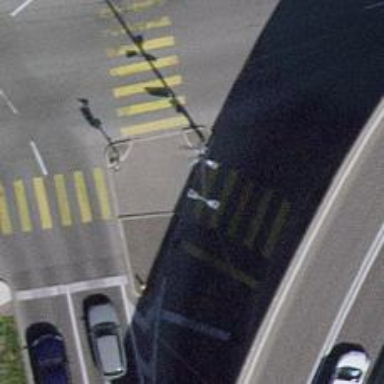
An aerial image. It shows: Kerb barrier.